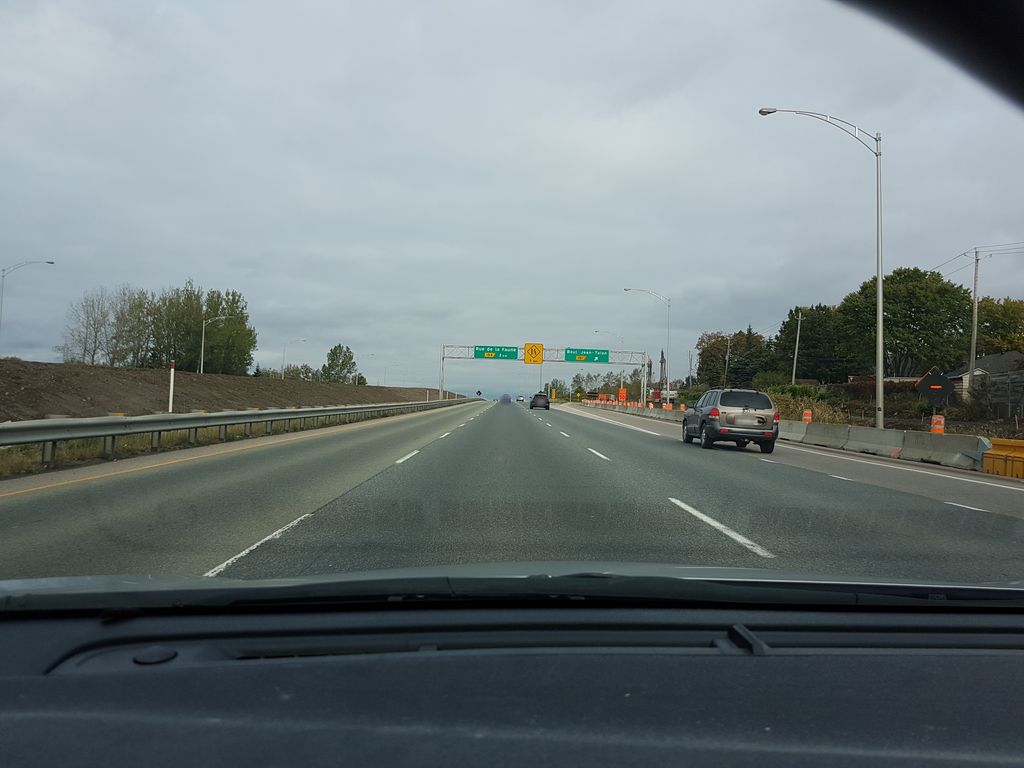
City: quebec_city